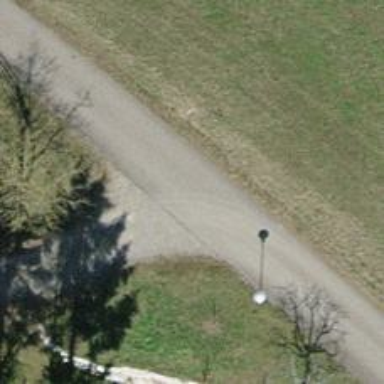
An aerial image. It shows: Smoothly paved residential road.